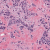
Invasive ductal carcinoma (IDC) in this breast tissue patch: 1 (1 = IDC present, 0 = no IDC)